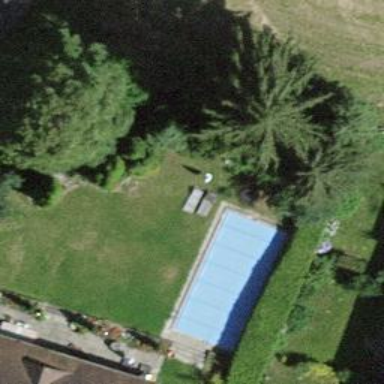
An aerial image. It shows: Swimming pool located in leisure land.